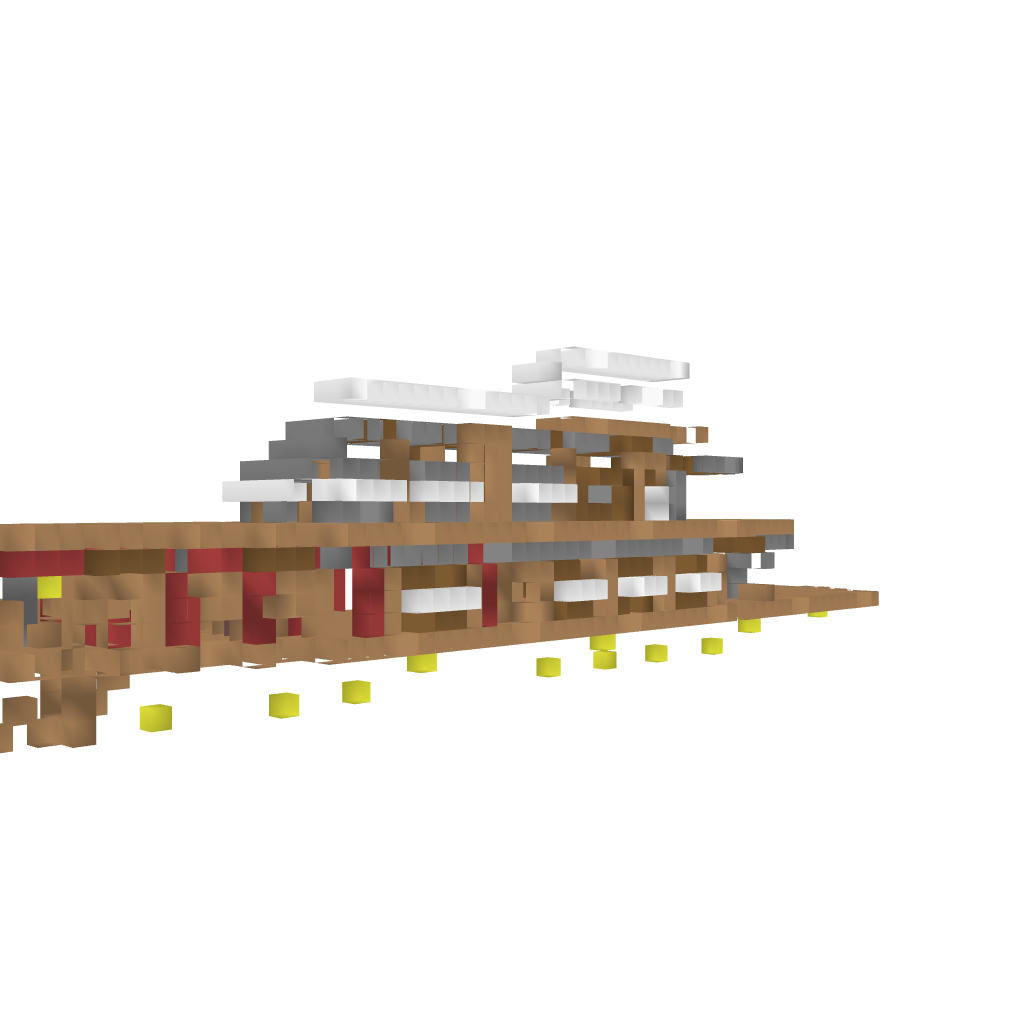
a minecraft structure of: Yacht (w/o water) bad low quality